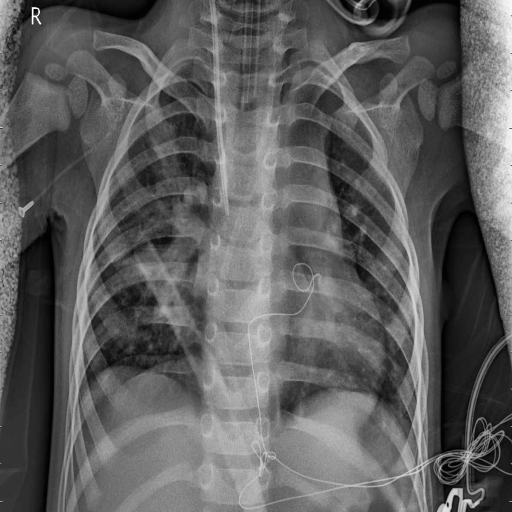
Finding: PNEUMONIA